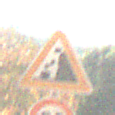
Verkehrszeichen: SteinschlagRechts
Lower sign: Geschwindigkeit80
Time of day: SunriseSunset
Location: Outdoor (Nature)
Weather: Clear
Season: NotSpecified
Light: Natural